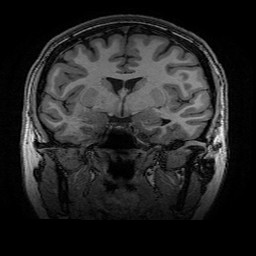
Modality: T1w
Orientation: sagittal
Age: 31
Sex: female
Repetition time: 0.0077 s
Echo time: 0.0034 s